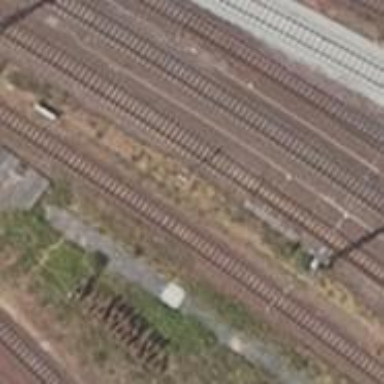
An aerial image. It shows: Railway signal.